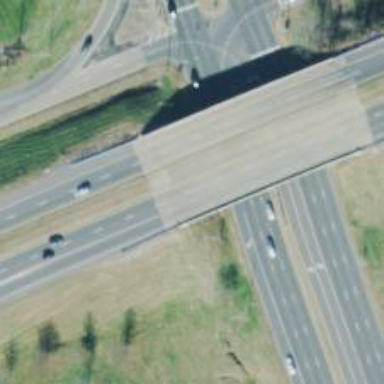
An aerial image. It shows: Bridge with asphalt surface. It is trunk link highway with embankment on the left side.